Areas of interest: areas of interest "Dai Temple"
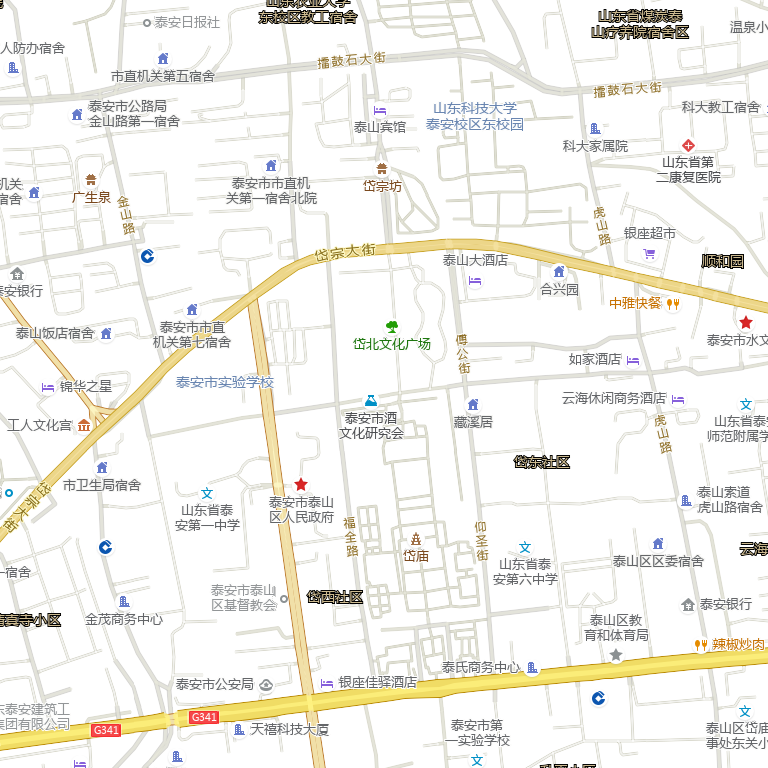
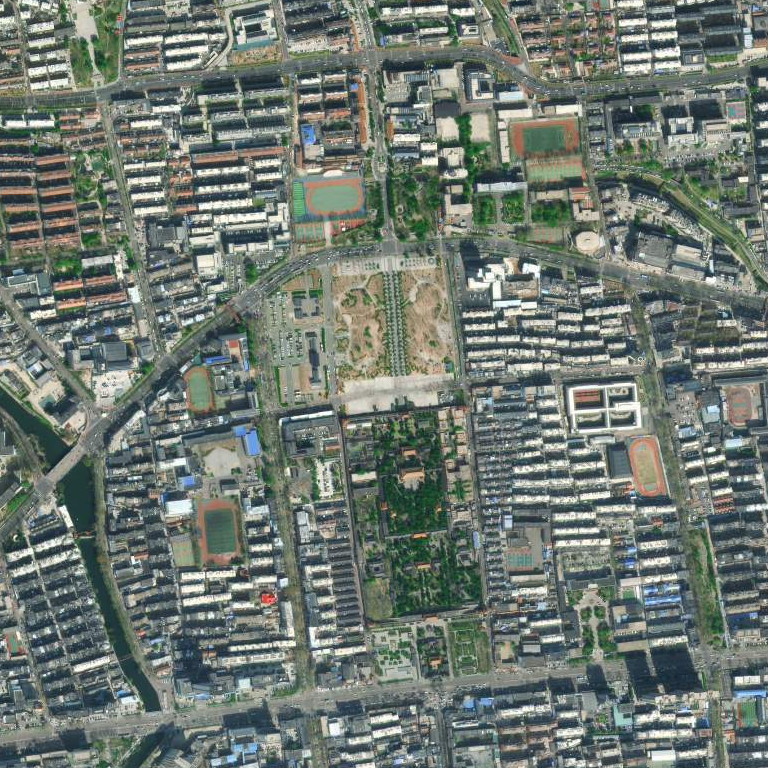